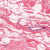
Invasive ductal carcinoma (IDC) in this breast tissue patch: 0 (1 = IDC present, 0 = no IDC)